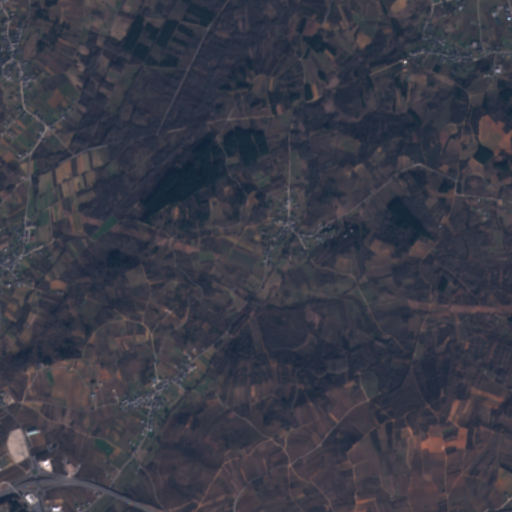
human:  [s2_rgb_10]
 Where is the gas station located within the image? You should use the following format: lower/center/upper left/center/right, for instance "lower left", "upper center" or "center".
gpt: The gas station is located in the lower left of the image.
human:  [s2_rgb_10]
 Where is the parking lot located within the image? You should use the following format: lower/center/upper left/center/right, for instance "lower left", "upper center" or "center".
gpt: The parking lot is located in the lower left of the image.
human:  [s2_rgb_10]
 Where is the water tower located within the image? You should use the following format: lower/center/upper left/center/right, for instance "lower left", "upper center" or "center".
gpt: The water tower is located in the center of the image.
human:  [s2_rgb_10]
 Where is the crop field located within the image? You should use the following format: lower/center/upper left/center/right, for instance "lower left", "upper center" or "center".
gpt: There is no crop field in the image.